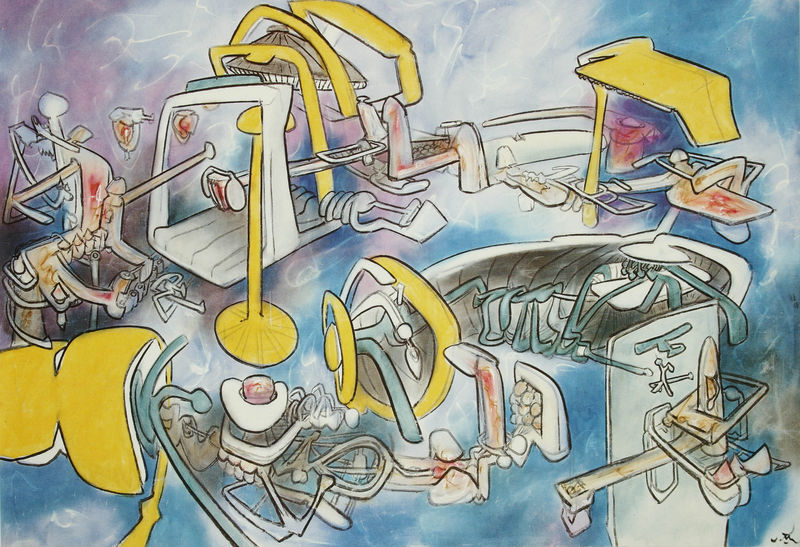
Titel: Extérieur de l'image, Außerhalb des Bildes
Künstler: Roberto Matta
Standort: Rom
Institution: Luisa Laureati
Schlagwörter: blau, dunkel, himmel, schatten, weiß, aquarell, gelb, bewegung, braun, bunt, grau, hell, lampe, licht, schwarz, türkis, zeichnung, rot, instrument, kreis, abstrakt, modern, lila, violett, wild, maschine, blut, technik, comic, dynamik, verkehr, kreislauf, presse, fahrzeuge, gouache, fragmente, teile, maschinen, mechanik, sphäre, einzelteile, mobilität, agressivität, boccacio, büroklammer, drehunf, matteo, ¨trier